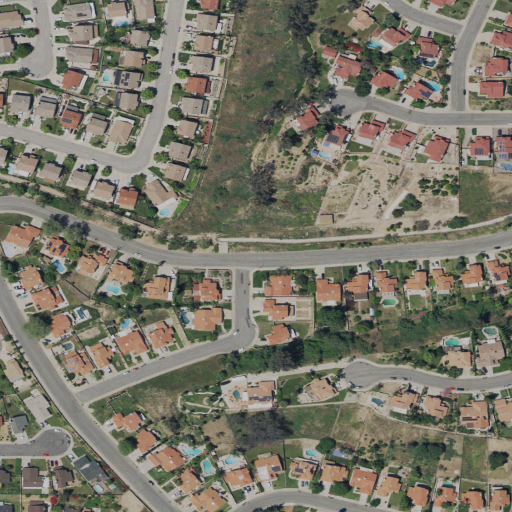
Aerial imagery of valley in California named Bledsoe Gulch containing low intensity development, medium intensity development, and open development